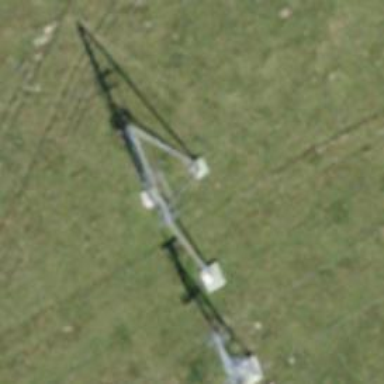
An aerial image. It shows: Pylon for aerialway.